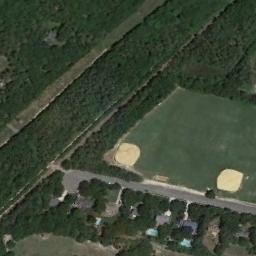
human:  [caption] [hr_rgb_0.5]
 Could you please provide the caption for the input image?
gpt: There are two baseball diamonds in the grass surrounded by the forests and the roads .

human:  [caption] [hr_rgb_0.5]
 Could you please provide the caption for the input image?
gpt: There are two baseball diamonds in the middle of grass surrounded by many trees .

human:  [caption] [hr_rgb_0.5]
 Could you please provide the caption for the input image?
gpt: The baseball field was surrounded by trees .

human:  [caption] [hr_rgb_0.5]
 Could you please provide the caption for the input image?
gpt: Two baseball diamonds in the forest and some houses beside .

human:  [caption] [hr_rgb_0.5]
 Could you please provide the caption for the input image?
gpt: Many trees are beside the two baseball diamonds .